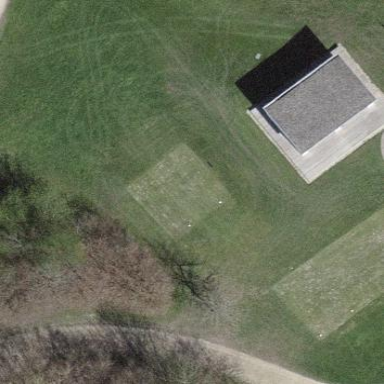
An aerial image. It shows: Golf tee.